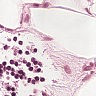
Metastatic tissue present: no